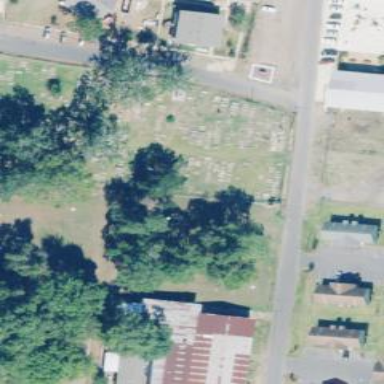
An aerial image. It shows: Cemetery.